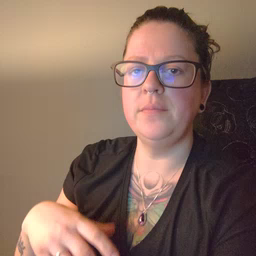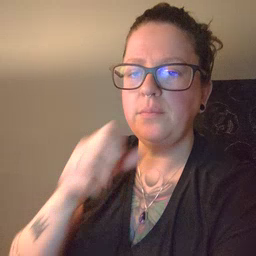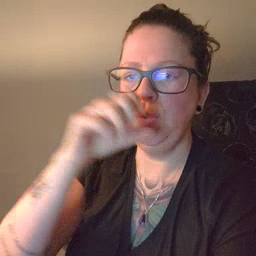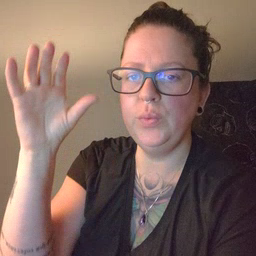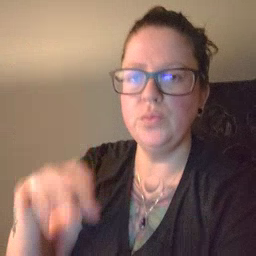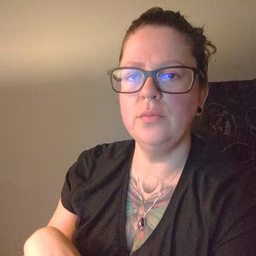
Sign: balloon